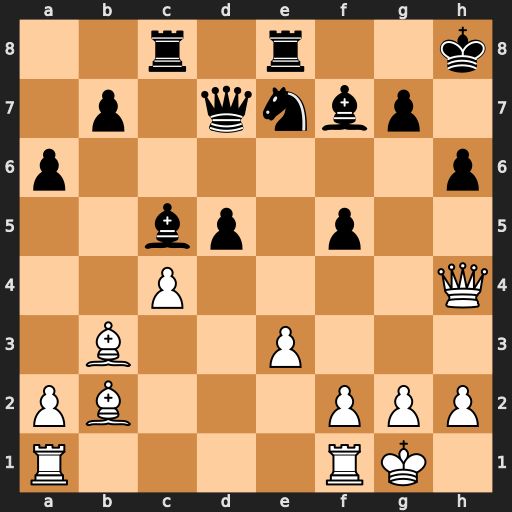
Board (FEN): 2r1r2k/1p1qnbp1/p6p/2bp1p2/2P4Q/1B2P3/PB3PPP/R4RK1
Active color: w
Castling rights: -
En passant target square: -
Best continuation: Qxh6+ Kg8 Qxg7#